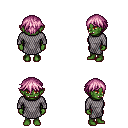
a pixel art fantasy rpg character, female body template, orc, green skin, chain mail, teal pants, pink short bangs hairstyle, four views (front, back, left, right), 2x2 character sprite sheet, small pixel art, hard edges, no anti-aliasing